Field crop: maize
Growth stage: 1
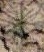
Species: salsola